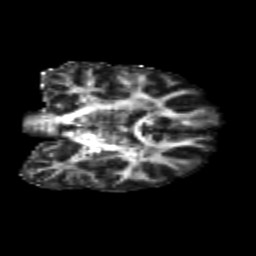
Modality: FA
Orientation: coronal
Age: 20
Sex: male
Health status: healthy
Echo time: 0.074 s